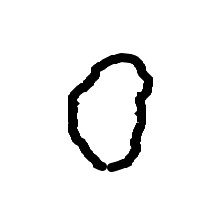
Shape: circle